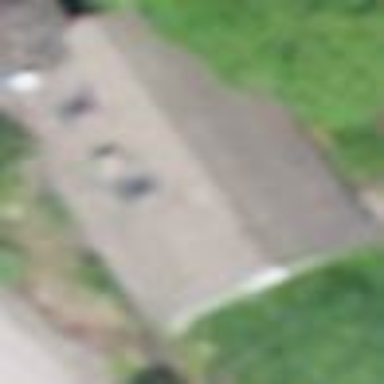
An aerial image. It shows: Simple and straightforward house.